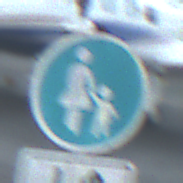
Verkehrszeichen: Gehweg
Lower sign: RichtungsangabeDurchPfeile8
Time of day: Midday
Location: Outdoor (Suburban)
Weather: Overcast
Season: NotSpecified
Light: Natural